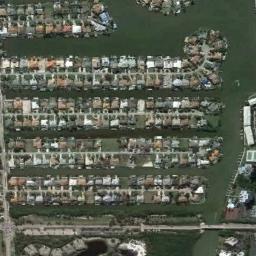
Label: dense_residential